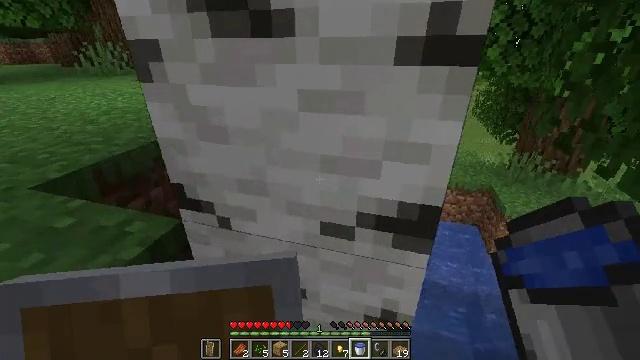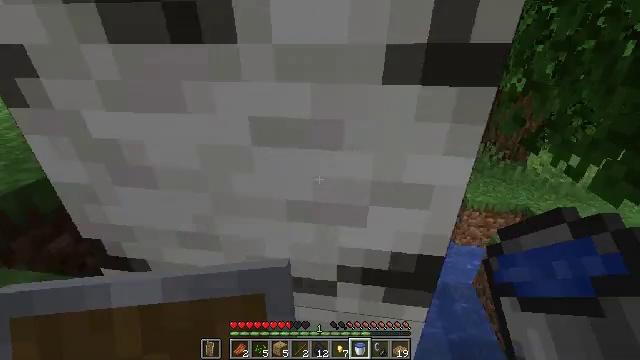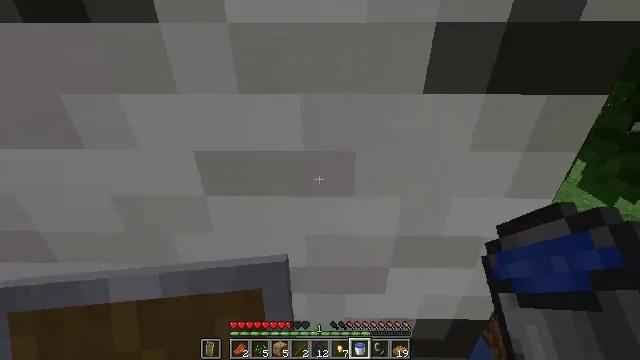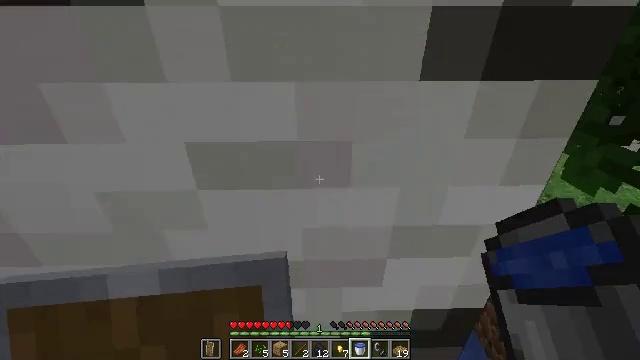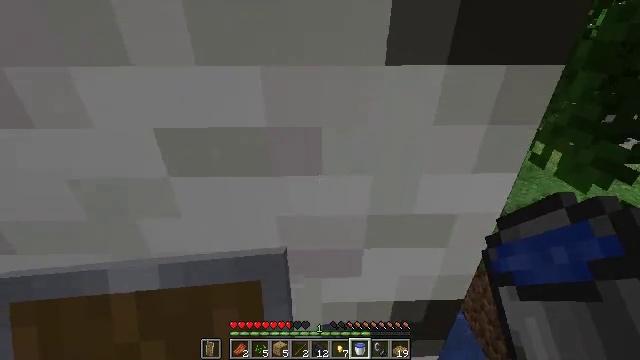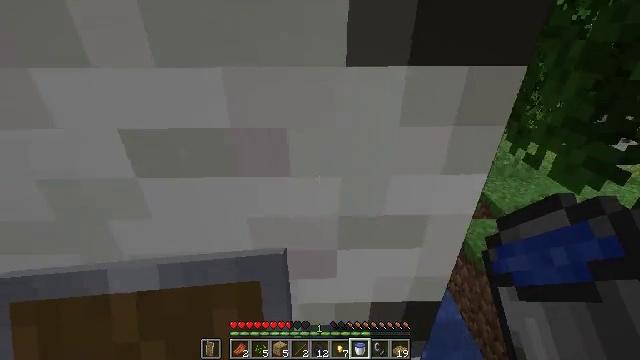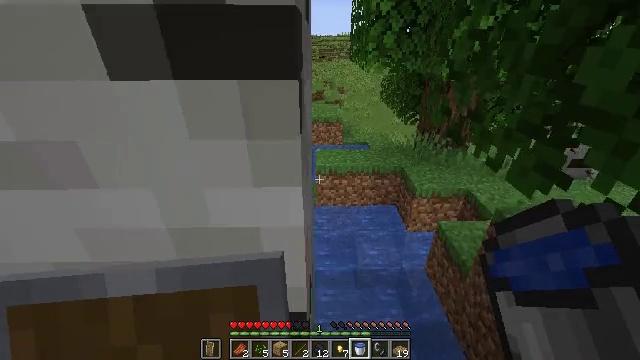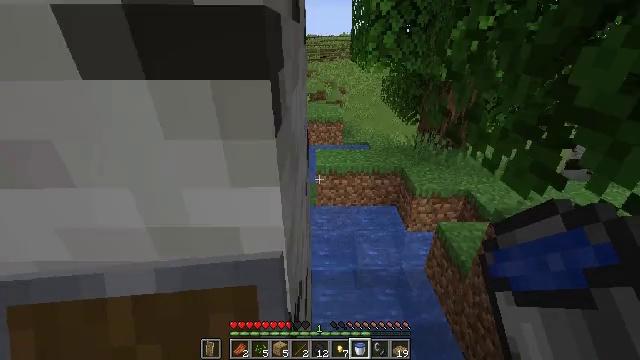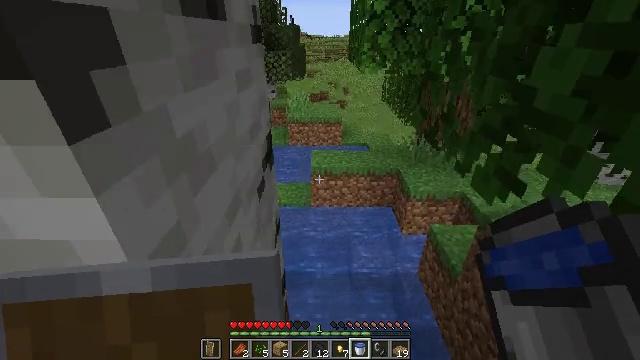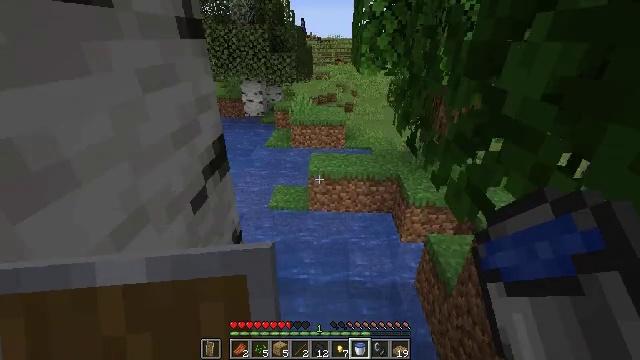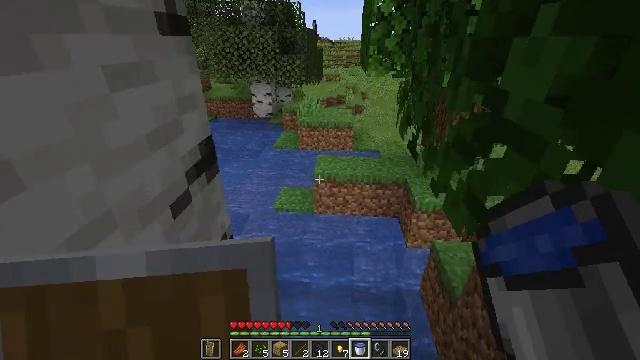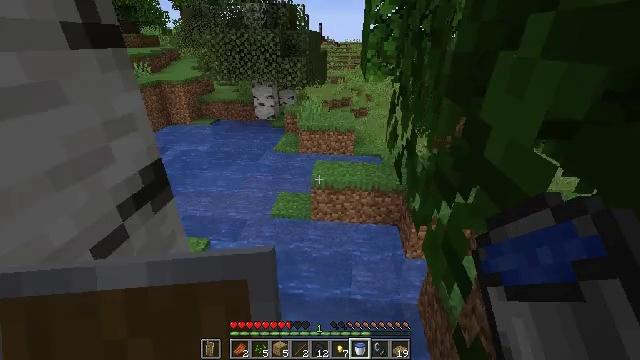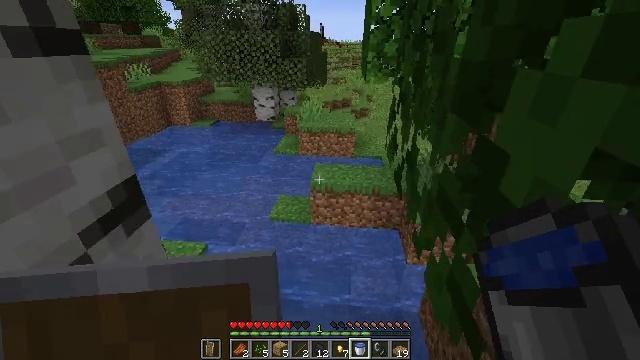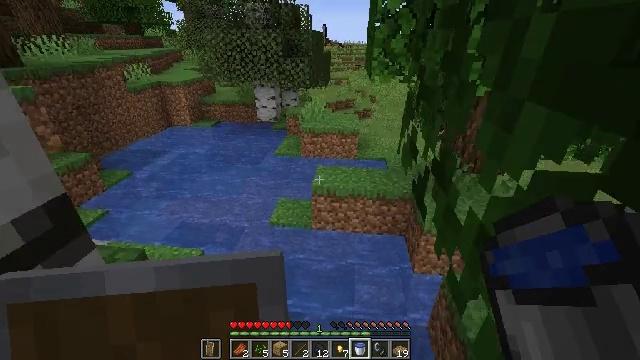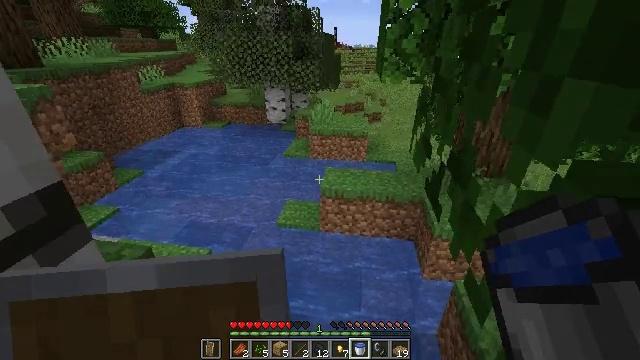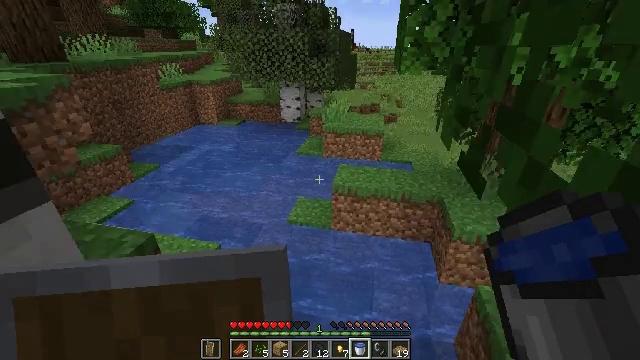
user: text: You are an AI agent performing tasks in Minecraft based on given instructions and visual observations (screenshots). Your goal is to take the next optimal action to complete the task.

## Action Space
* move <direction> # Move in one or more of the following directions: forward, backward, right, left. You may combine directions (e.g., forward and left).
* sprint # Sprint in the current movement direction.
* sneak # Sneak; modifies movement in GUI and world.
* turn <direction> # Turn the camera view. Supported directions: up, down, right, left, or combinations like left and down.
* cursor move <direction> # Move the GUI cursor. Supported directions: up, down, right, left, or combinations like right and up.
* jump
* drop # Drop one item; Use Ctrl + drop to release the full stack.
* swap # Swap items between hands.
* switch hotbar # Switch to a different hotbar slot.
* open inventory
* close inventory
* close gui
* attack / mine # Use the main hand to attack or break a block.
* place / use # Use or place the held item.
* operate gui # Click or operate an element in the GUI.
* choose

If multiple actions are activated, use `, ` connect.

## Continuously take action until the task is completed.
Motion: motion action
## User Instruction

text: Mine the magma block in the nether.
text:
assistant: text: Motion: move forward, turn right
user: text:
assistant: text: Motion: move forward, turn right and down
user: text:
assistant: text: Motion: move forward, turn right
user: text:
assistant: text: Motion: move forward and move right
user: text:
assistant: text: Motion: move forward and move right
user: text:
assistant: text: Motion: move forward and move right
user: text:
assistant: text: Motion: move forward and move right
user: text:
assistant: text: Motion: move forward and move right, turn left
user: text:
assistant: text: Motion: move forward and move right, turn left
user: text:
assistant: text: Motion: move forward and move right, turn left
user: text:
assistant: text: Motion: move forward and move right, turn left
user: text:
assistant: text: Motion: move forward and move right
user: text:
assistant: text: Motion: move forward and move right
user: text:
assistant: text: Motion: move forward and move right, turn left, jump
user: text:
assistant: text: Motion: move forward and move right, turn left, jump
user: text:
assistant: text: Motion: move forward and move right, turn left, jump
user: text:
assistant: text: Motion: move forward and move right, turn down, jump
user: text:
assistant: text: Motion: move forward and move right, turn left and down, jump
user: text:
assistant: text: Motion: move forward and move right, turn down, jump
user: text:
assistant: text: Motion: move forward and move right, turn right and down, jump
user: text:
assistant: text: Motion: move forward and move right, turn down, jump
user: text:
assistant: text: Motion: move forward and move right, turn down, jump
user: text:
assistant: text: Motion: move forward and move right, turn down, jump
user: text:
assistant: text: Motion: move forward and move right, turn down, jump
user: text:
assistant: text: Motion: move forward, turn down, jump
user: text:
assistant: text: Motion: move forward, turn down, jump
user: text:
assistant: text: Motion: move forward, turn down, jump
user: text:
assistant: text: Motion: move forward, jump
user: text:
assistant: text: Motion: move forward, jump
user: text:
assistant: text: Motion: move forward, jump